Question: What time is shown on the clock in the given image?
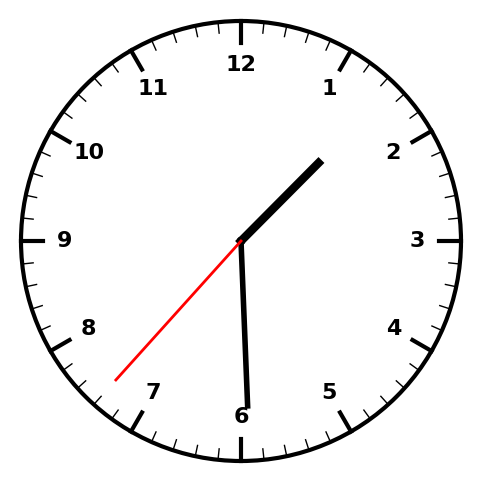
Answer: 01:29:37